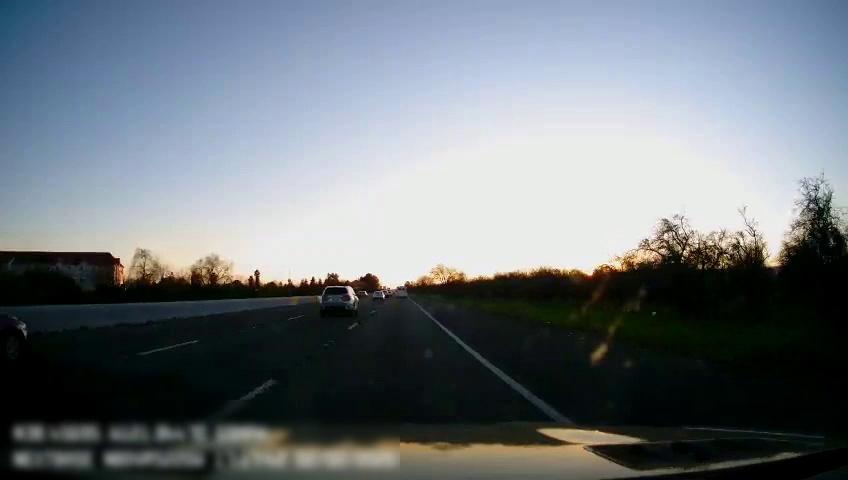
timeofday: Dusk/Dawn/Twilight
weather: Sunny
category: Drivable Space
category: Vehicles | Other LV
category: Vehicles | Car
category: Vehicles | Car
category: Vehicles | SUV
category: Vehicles | Car
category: Lanes | Current Lane
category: Lanes | Alternate Lane
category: Lanes | Alternate Lane